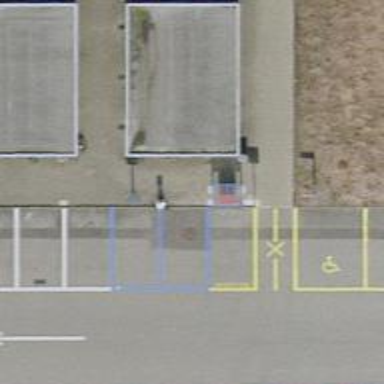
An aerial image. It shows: Charging station.